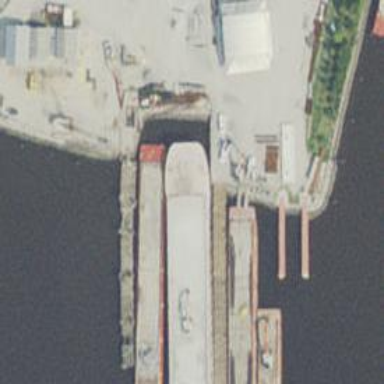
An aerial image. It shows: Man-made pier.